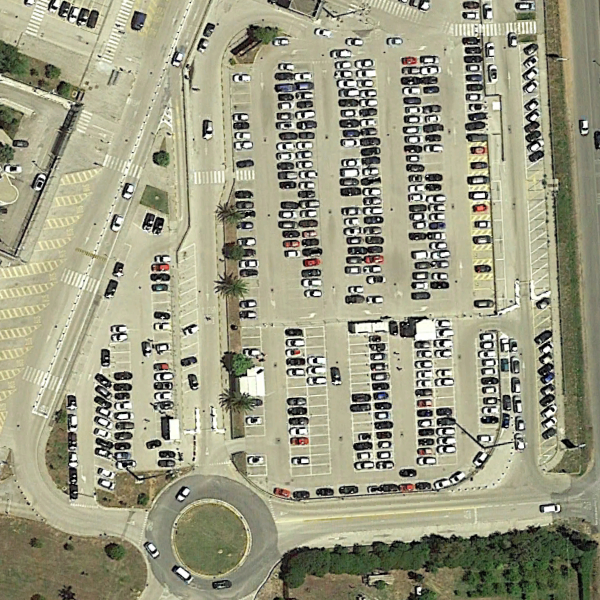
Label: Parking